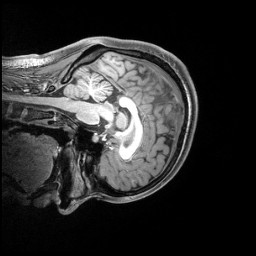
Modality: T1w
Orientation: sagittal
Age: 21
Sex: female
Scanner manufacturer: siemens
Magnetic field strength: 3 T
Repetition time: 2.4 s
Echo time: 0.00219 s